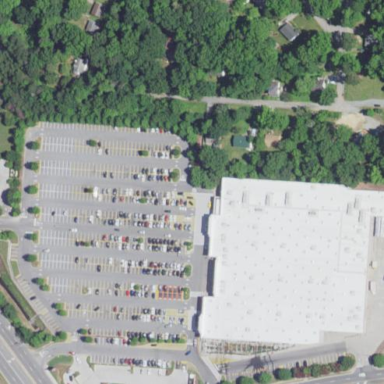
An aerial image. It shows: Building that houses supermarket.